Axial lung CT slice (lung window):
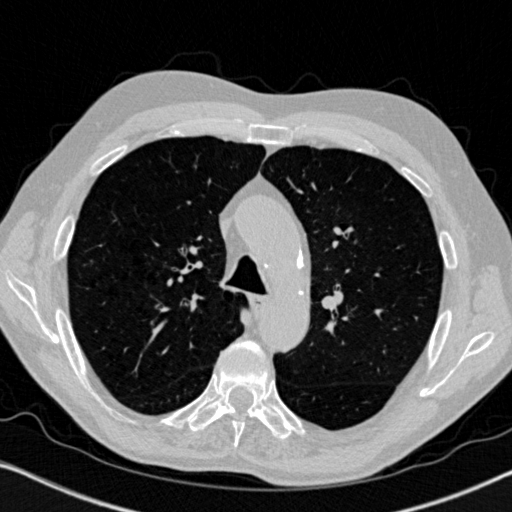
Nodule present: no